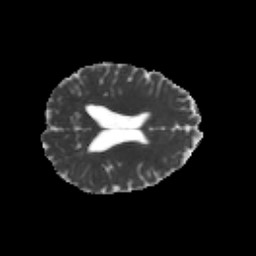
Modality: MD
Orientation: axial
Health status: healthy
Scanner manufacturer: philips
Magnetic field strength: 3 T
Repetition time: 6.964 s
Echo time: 0.092 s